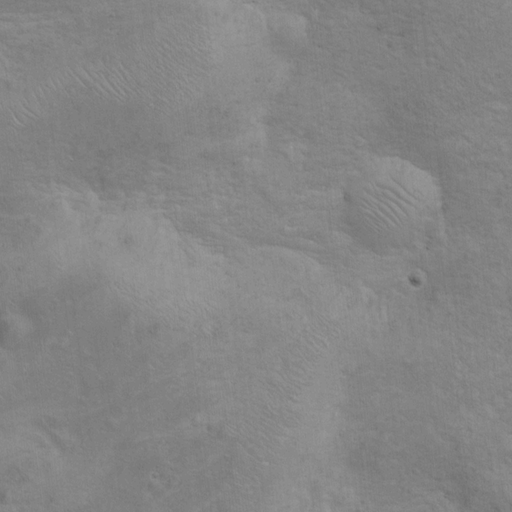
Classes present: Background